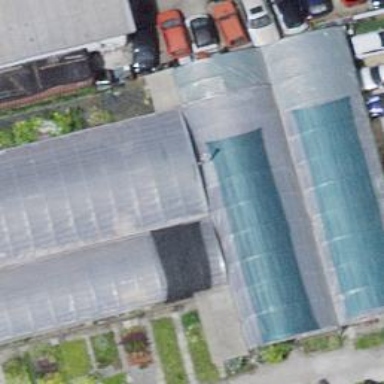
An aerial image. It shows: Garden center.